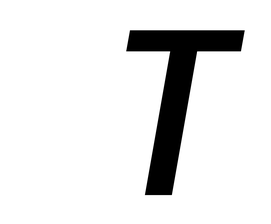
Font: Poppins-MediumItalic